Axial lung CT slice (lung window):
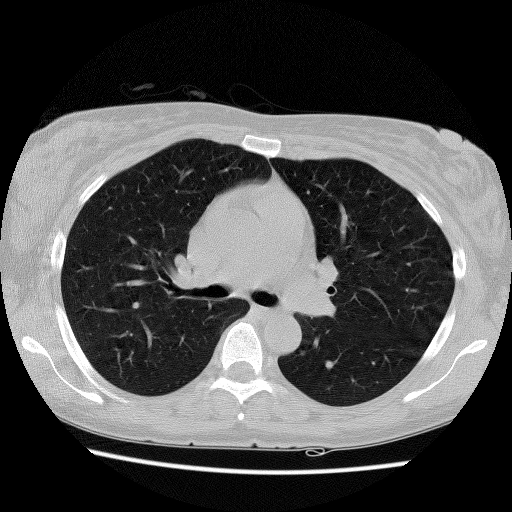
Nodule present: no